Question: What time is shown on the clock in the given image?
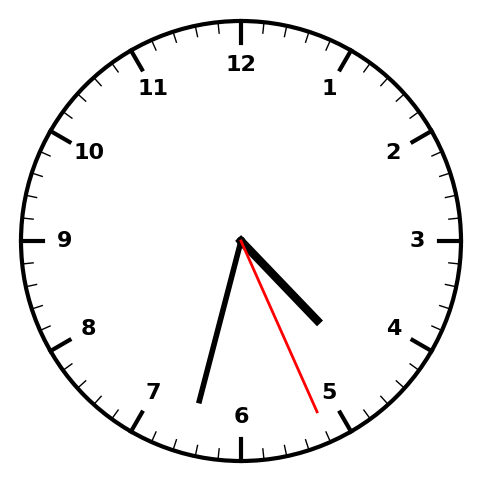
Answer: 04:32:26